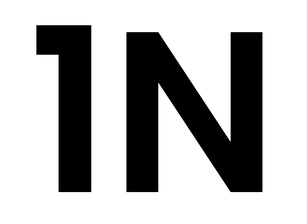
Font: Poppins-SemiBold